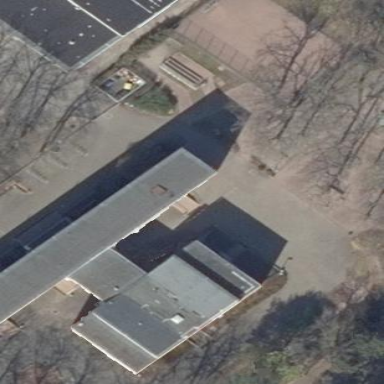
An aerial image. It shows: School.